Question: I have an app that displays well on iOS 8, iPhone 5, but can't display full screen in iOS 7, iPhone 4. As you can see in the screen shot below, there is a white bar at the top of the screen. The white bar is present in all my view controllers.
In my info.plist I have :
'''
View controller-based status bar appearance : NO
Status bar is initially hidden : YES
'''
In my ViewController I have :
'''
override func prefersStatusBarHidden() -> Bool {
return true
}
'''
The screenshot :

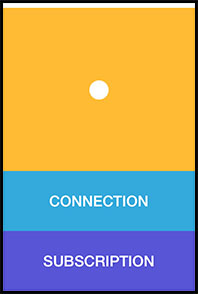
Answer: I think you probably have your top constraint set to pin to the top margin rather than the top.
Remove the margin and pin to the top of the superview directly.